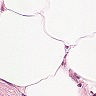
Metastatic tissue present: no